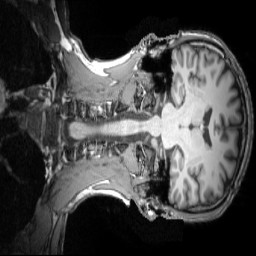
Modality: T1w
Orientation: coronal
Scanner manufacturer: siemens
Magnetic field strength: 3 T
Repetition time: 2.3 s
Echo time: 0.0033 s